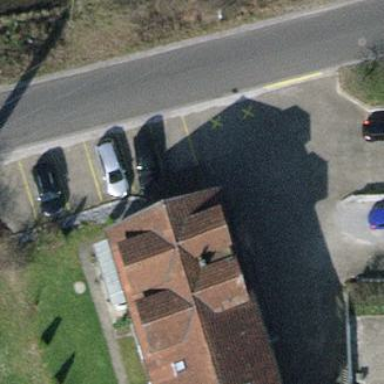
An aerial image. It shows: Parking available on the street side.